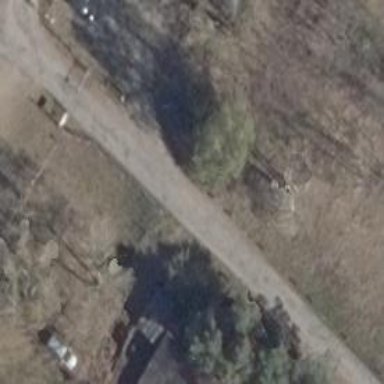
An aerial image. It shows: Dirt service road.